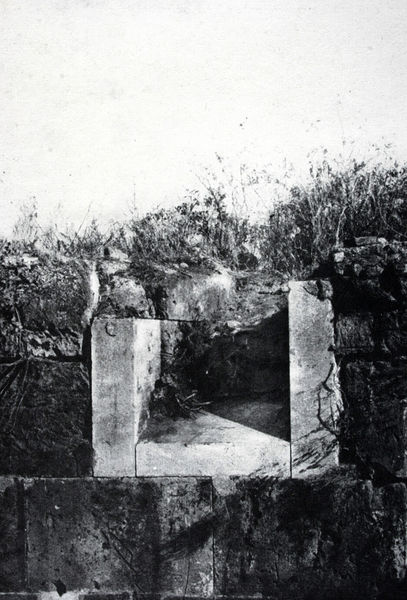
Titel: Linker Turm, Obergeschoß, Rest eines Fensters
Künstler: Liphantes
Standort: Capua
Institution: Brückentoranlage
Schlagwörter: dunkel, gestein, himmel, schatten, wasser, weiß, landschaft, blumen, grau, hell, licht, schwarz, gras, rasen, weg, wiese, stein, steine, erde, gräser, halme, natur, kanal, sonne, blatt, brunnen, düne, mauer, tag, wise, böschung, detail, blumenwiese, foto, fotografie, photographie, eingang, ruine, antike, beton, druck, schwarzweiß, photo, gemäuer, quader, hellgrau, grab, aufnahme, rinne, ausguss, bauwerk, bunker, ausgrabung, blöcke, schacht, experiment, abfluss, fund, befund, fotograf, wasserrohr, ausfluss, schrägt, fenton